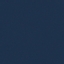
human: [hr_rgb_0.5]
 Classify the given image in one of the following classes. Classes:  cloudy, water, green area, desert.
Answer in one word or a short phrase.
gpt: water